Field crop: maize
Growth stage: 2
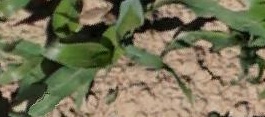
Species: maize